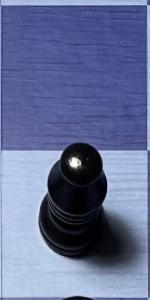
Label: Bishop_Black